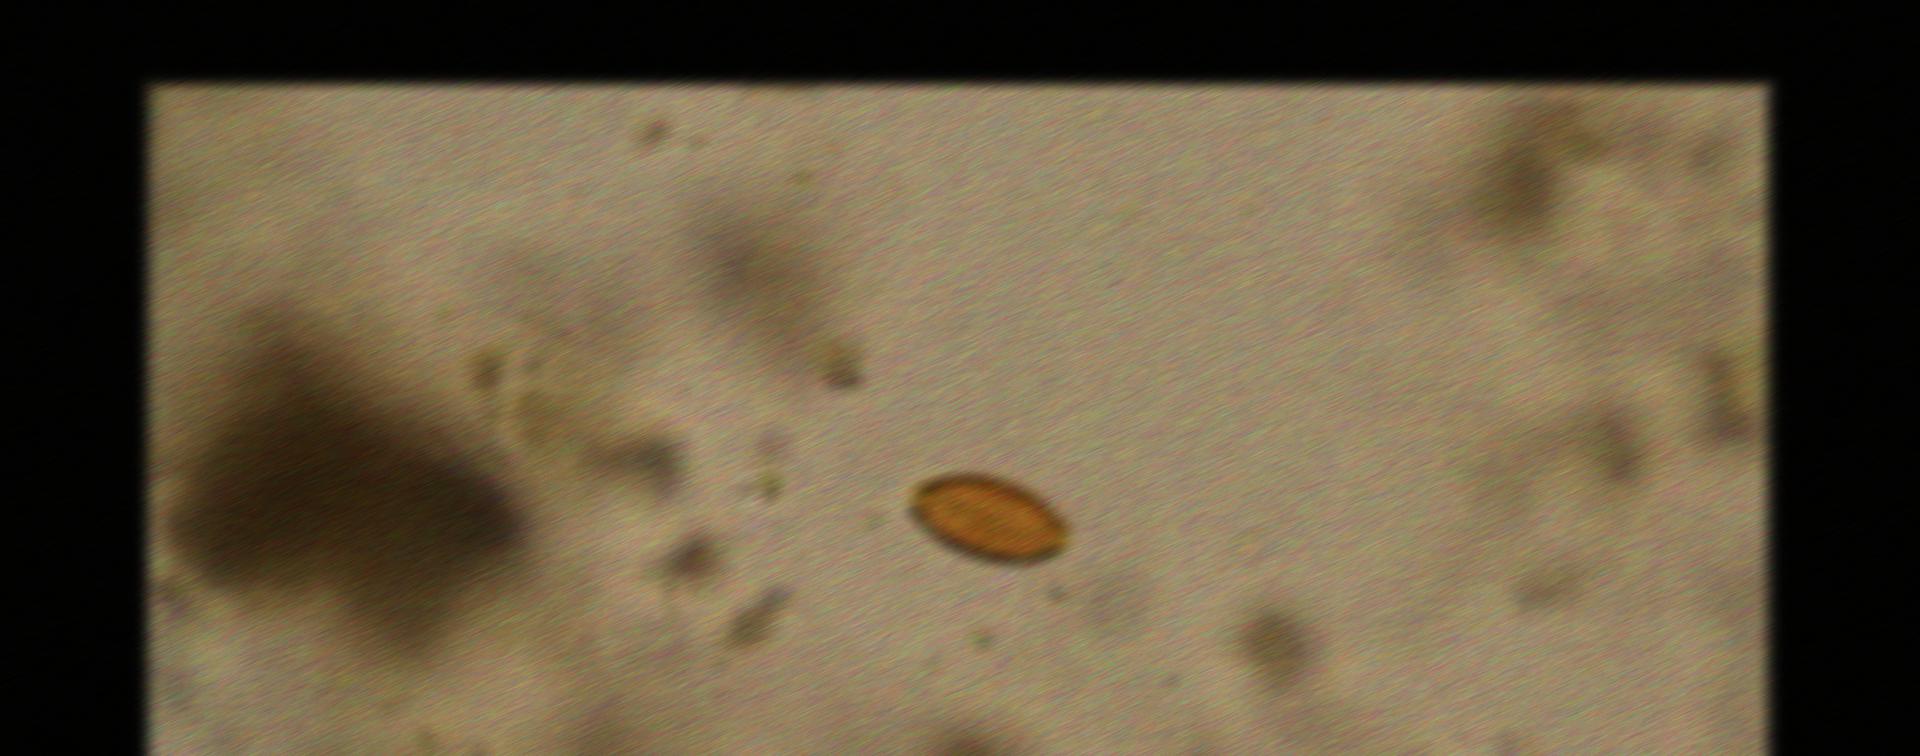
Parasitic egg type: Trichuris trichiura